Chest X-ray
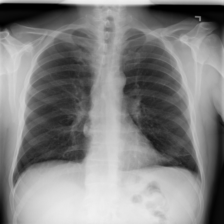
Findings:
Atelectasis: positive
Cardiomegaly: negative
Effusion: negative
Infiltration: negative
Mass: negative
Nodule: negative
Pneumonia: negative
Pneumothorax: negative
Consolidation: negative
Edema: negative
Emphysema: negative
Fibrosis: negative
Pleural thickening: negative
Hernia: negative